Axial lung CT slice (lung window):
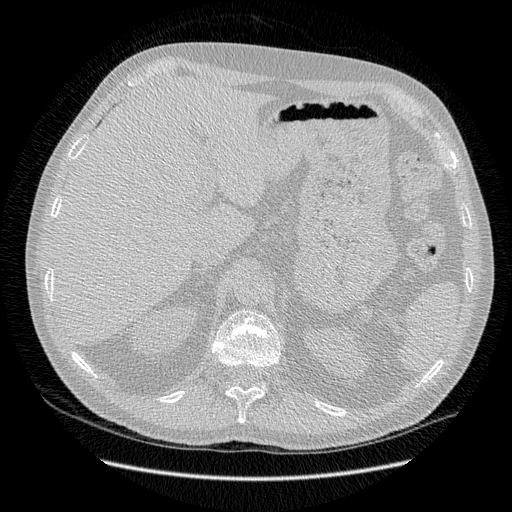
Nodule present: no